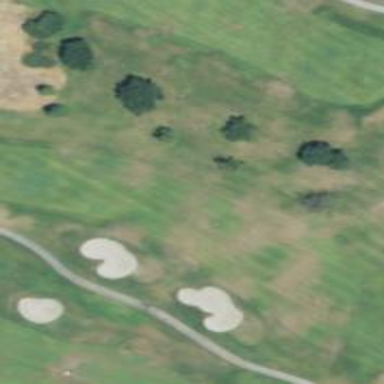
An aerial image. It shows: View of golf hole.